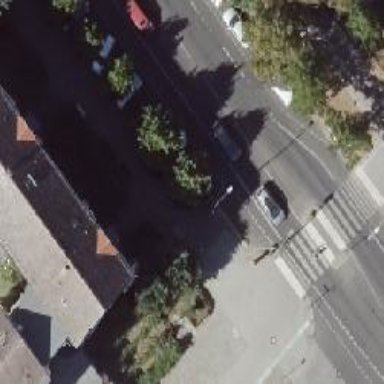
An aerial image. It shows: Collision protection barrier in place with obstacle parking.